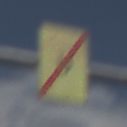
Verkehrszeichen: EndeUmleitung
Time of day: Midday
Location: Outdoor (Nature)
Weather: PartlyCloudy
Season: NotSpecified
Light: Natural